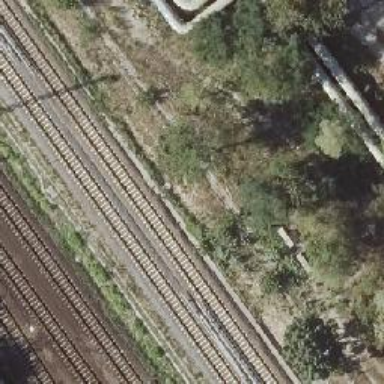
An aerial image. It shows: Railway signal.